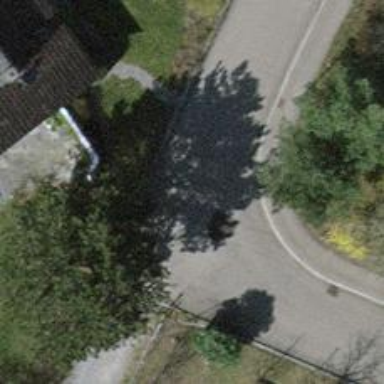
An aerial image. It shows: Residential road with asphalt surface and sidewalk on the left.